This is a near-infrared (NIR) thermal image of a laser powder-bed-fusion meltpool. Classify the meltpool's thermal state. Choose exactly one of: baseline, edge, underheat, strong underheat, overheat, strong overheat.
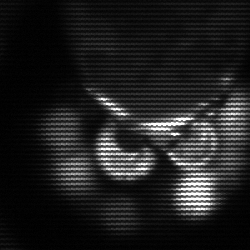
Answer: baseline